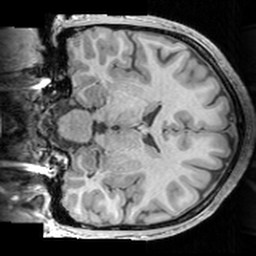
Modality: T1w
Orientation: coronal
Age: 23
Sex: male
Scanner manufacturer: siemens
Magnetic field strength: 3 T
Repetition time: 1.63 s
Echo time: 0.00311 s